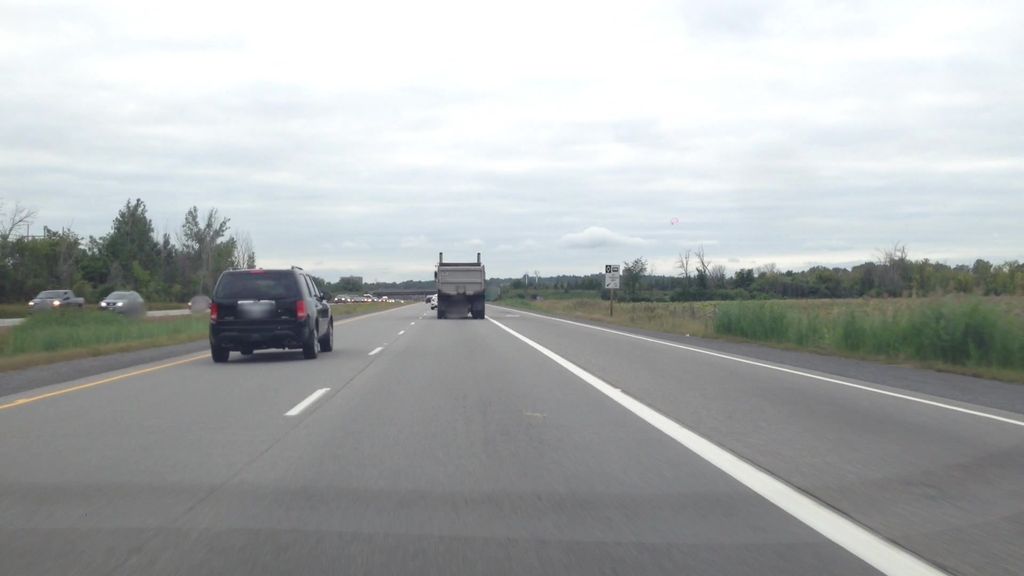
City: ottawa-gatineau